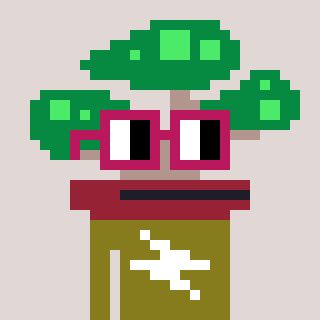
a pixel art character with square dark red glasses, a bonsai-shaped head and a gunk-colored body on a warm background